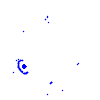
Particle: pion